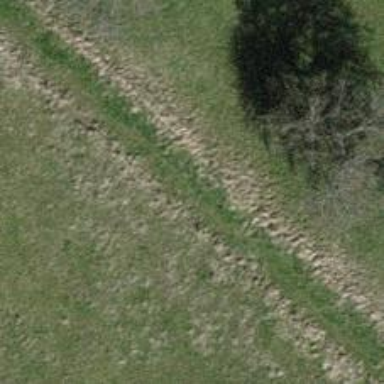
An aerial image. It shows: Track with grade 5 tracktype.